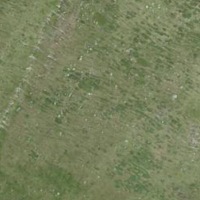
EUNIS habitat code: 26
Species observed at this site:
Pyrrhocorax graculus
Nucifraga caryocatactes